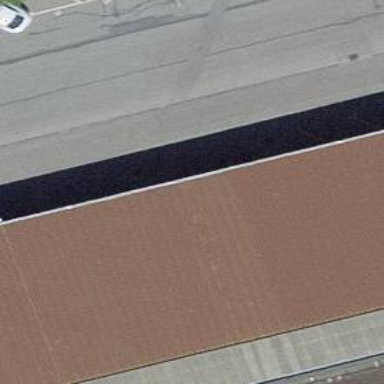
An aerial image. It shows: View of roof of building.